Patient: sex F, age 33
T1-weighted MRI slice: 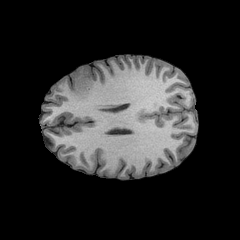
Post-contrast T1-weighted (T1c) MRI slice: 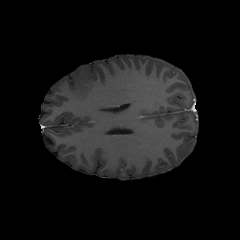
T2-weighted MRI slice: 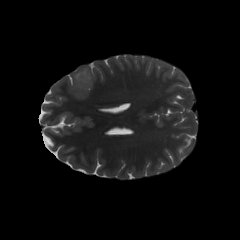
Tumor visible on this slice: yes
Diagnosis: Astrocytoma, IDH-mutant
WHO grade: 2